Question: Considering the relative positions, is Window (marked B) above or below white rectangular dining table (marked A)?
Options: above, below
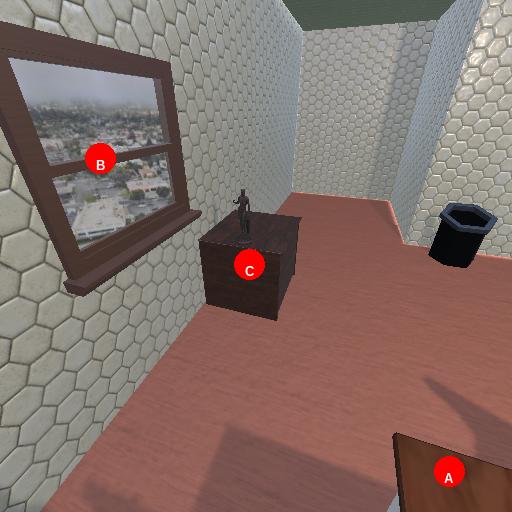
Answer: above